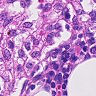
Metastatic tissue present: no